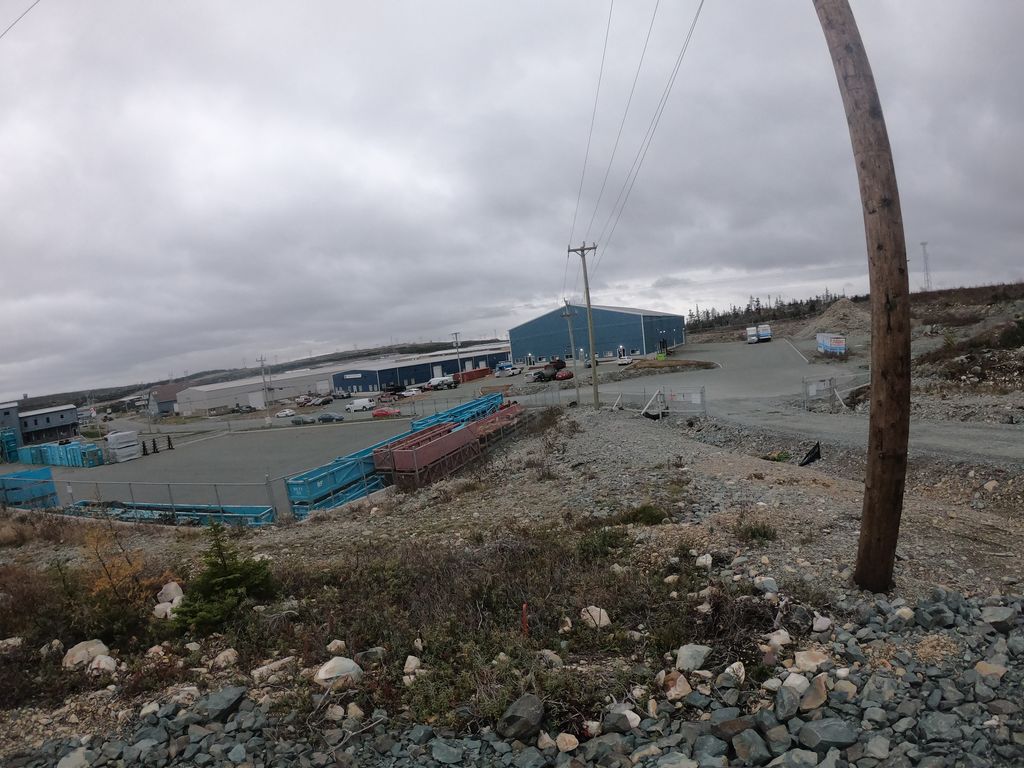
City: st_johns